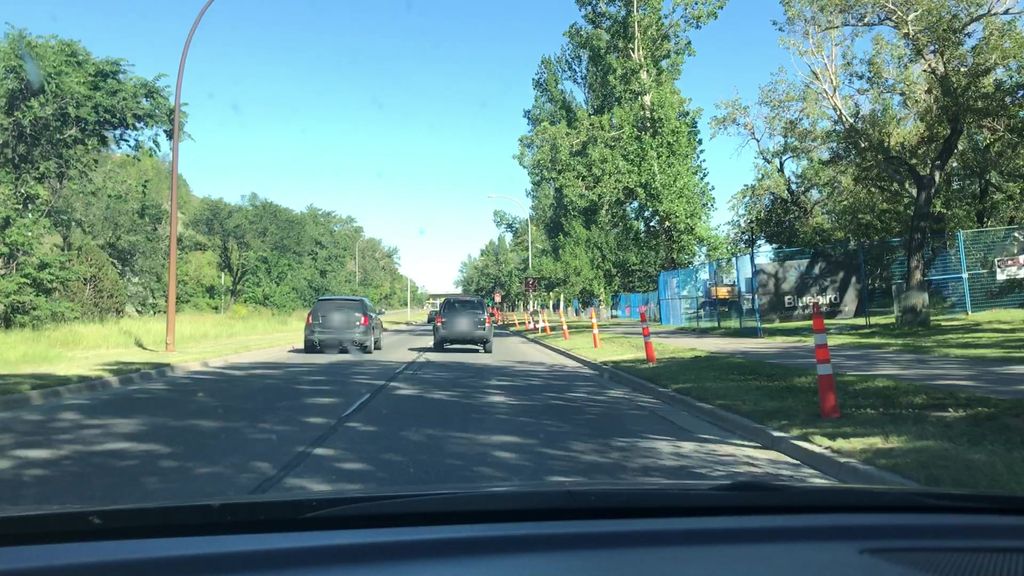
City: calgary